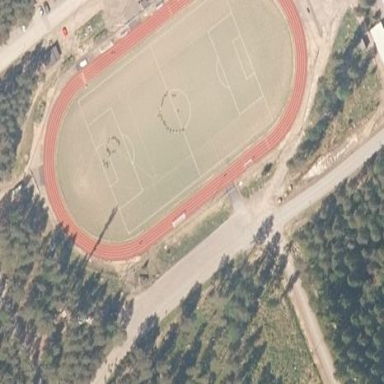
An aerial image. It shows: Artificial turf pitch used for soccer and athletics.